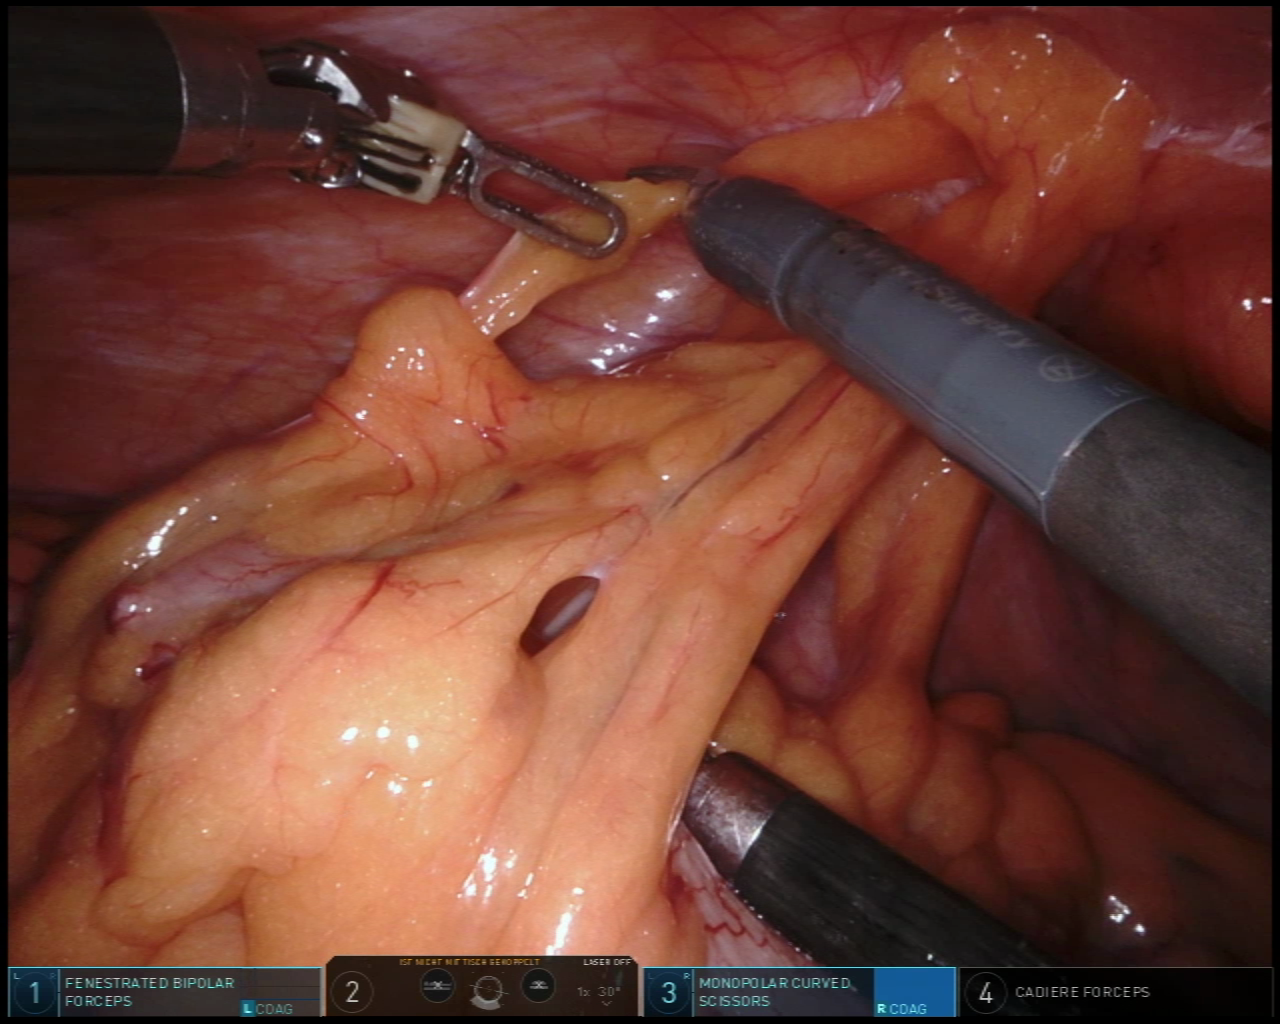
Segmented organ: colon
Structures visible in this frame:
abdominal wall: yes
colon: yes
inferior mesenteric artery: no
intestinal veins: no
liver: no
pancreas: no
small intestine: no
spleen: no
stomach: no
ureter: no
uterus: no
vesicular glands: no